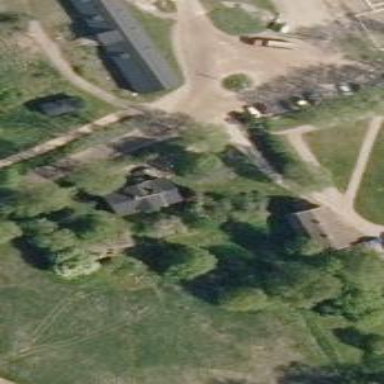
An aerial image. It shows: Residential area in rural setting.